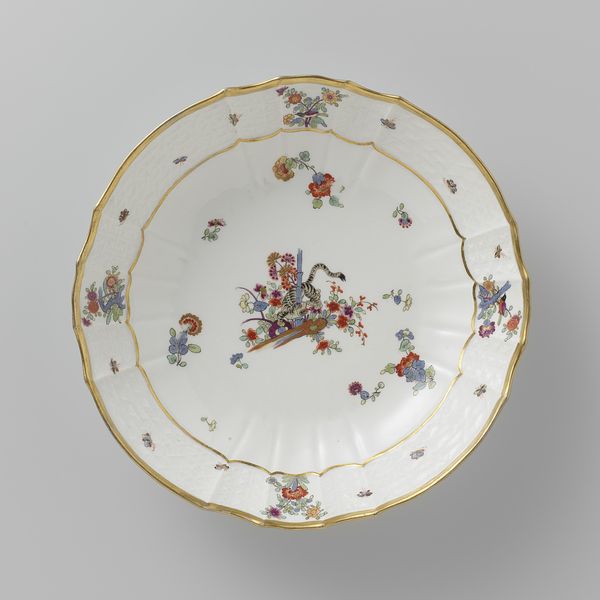
Titel: Schotel, veelkleurig beschilderd met een Kakiemon-decor
Künstler: Meissener Porzellan Manufaktur
Standort: Amsterdam
Institution: Rijksmuseum
Schlagwörter: blue, fancy, red, white, black, gilded, gold, green, yellow, decorative, flowers, pattern, plant, flower, orange, plants, trim, purple, bird, tail, birds, bouquet, photo, small, leaves, cat, antique, design, museum, animal, circle, ceramic, floral, leaf, tiger, eat, china, dish, plate, round, lion, photograph, porcelain, bowl, painted, snake, shape, foliage, dinner, l, details, te, edge, blooms, edges, striped, petals, 1900's, delicate, bamboo, zebra, scallop, 3d, insects, decorated, rim, dynamics, gold trim, dinnerware, gold rim, sparce, scalloped, porcelan, illplate, tigger, gold edge, flowrs, golf leaf, purples, skane, japam